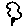
Label: tree